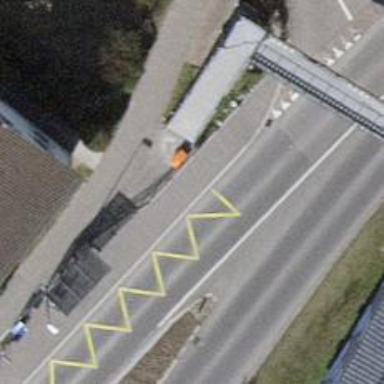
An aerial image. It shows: Set of steps on the road.